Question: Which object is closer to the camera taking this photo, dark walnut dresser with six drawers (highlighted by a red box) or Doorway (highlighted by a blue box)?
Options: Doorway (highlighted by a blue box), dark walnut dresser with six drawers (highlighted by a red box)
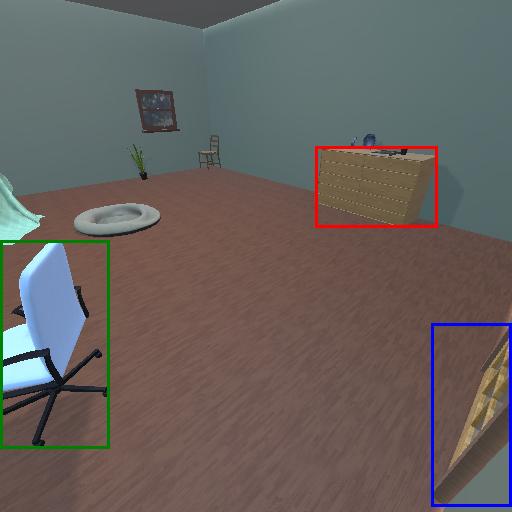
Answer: Doorway (highlighted by a blue box)